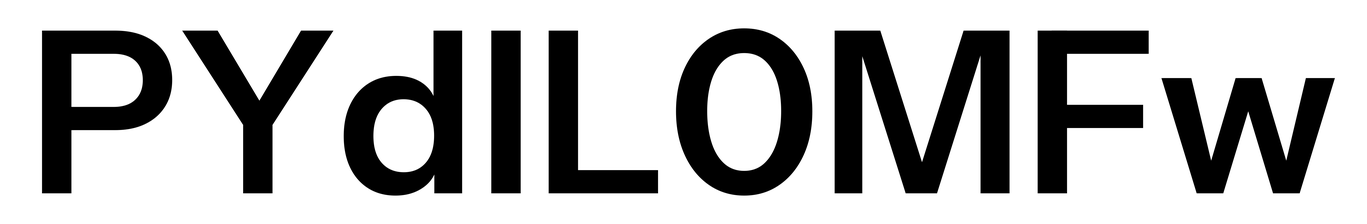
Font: InstrumentSans_SemiBold